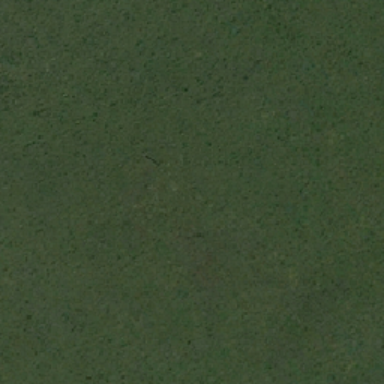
There are some black points in the meadow .